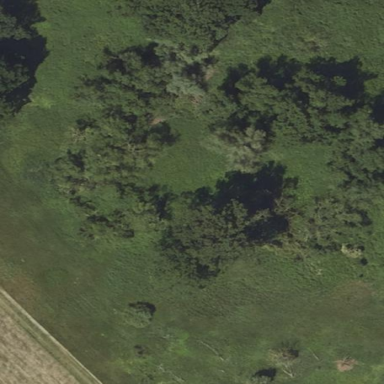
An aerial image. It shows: Broadleaved woodland area.